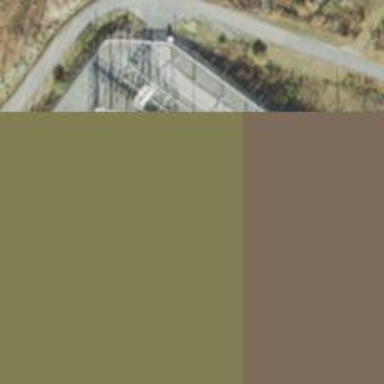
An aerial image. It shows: Switch for power supply.